Interaction volume radius: 10 \u00c5
Interaction volume height: 10 \u00c5
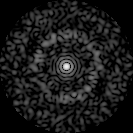
Disorder parameter: 0.8292